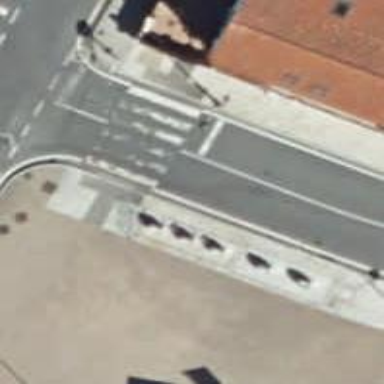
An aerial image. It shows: Uncontrolled crossing on the road.